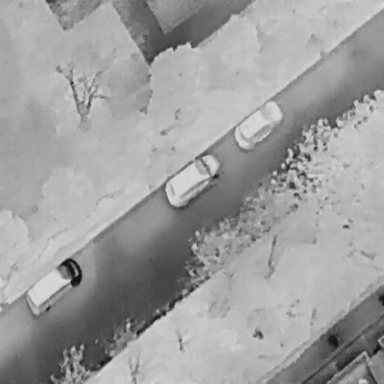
There are three Cars in the infrared image.